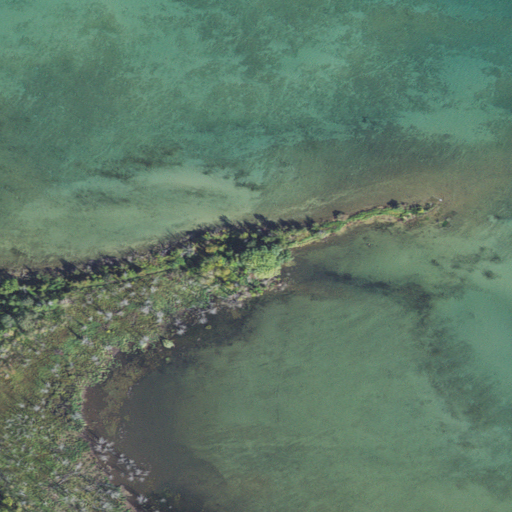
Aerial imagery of cape in Michigan named Hardwood Point containing open water, woody wetlands, herbaceous wetlands, and barren land